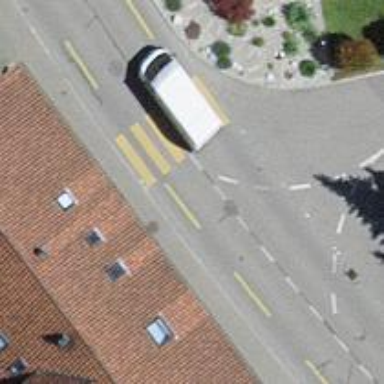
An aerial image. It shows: Zebra crossing on the road.